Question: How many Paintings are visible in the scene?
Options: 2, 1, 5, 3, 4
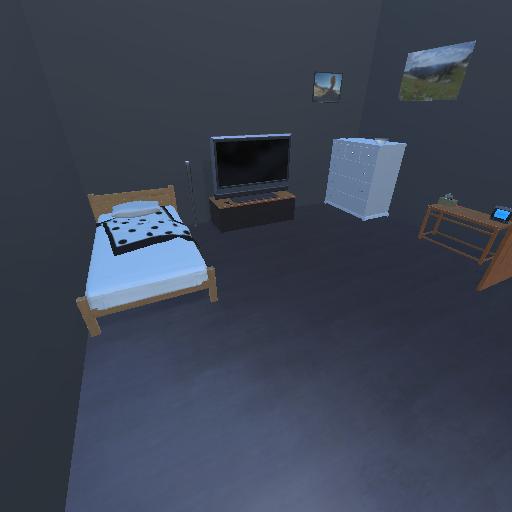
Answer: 2